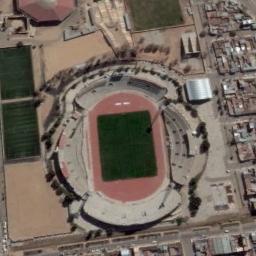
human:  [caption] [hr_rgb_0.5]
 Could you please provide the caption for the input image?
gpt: This rectangular stadium has dense residential areas on one side .

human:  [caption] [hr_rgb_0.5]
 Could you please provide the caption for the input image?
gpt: Oval stadium is built on the square, Next to the residential area .

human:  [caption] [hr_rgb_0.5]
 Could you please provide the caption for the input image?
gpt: The stadium is on the bare land next to some buildings .

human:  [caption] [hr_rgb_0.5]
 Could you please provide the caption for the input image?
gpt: There are many buildings of different shapes and sizes next to the stadium .

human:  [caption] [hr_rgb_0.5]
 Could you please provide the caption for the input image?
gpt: There are some buildings beside the stadium .